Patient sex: F
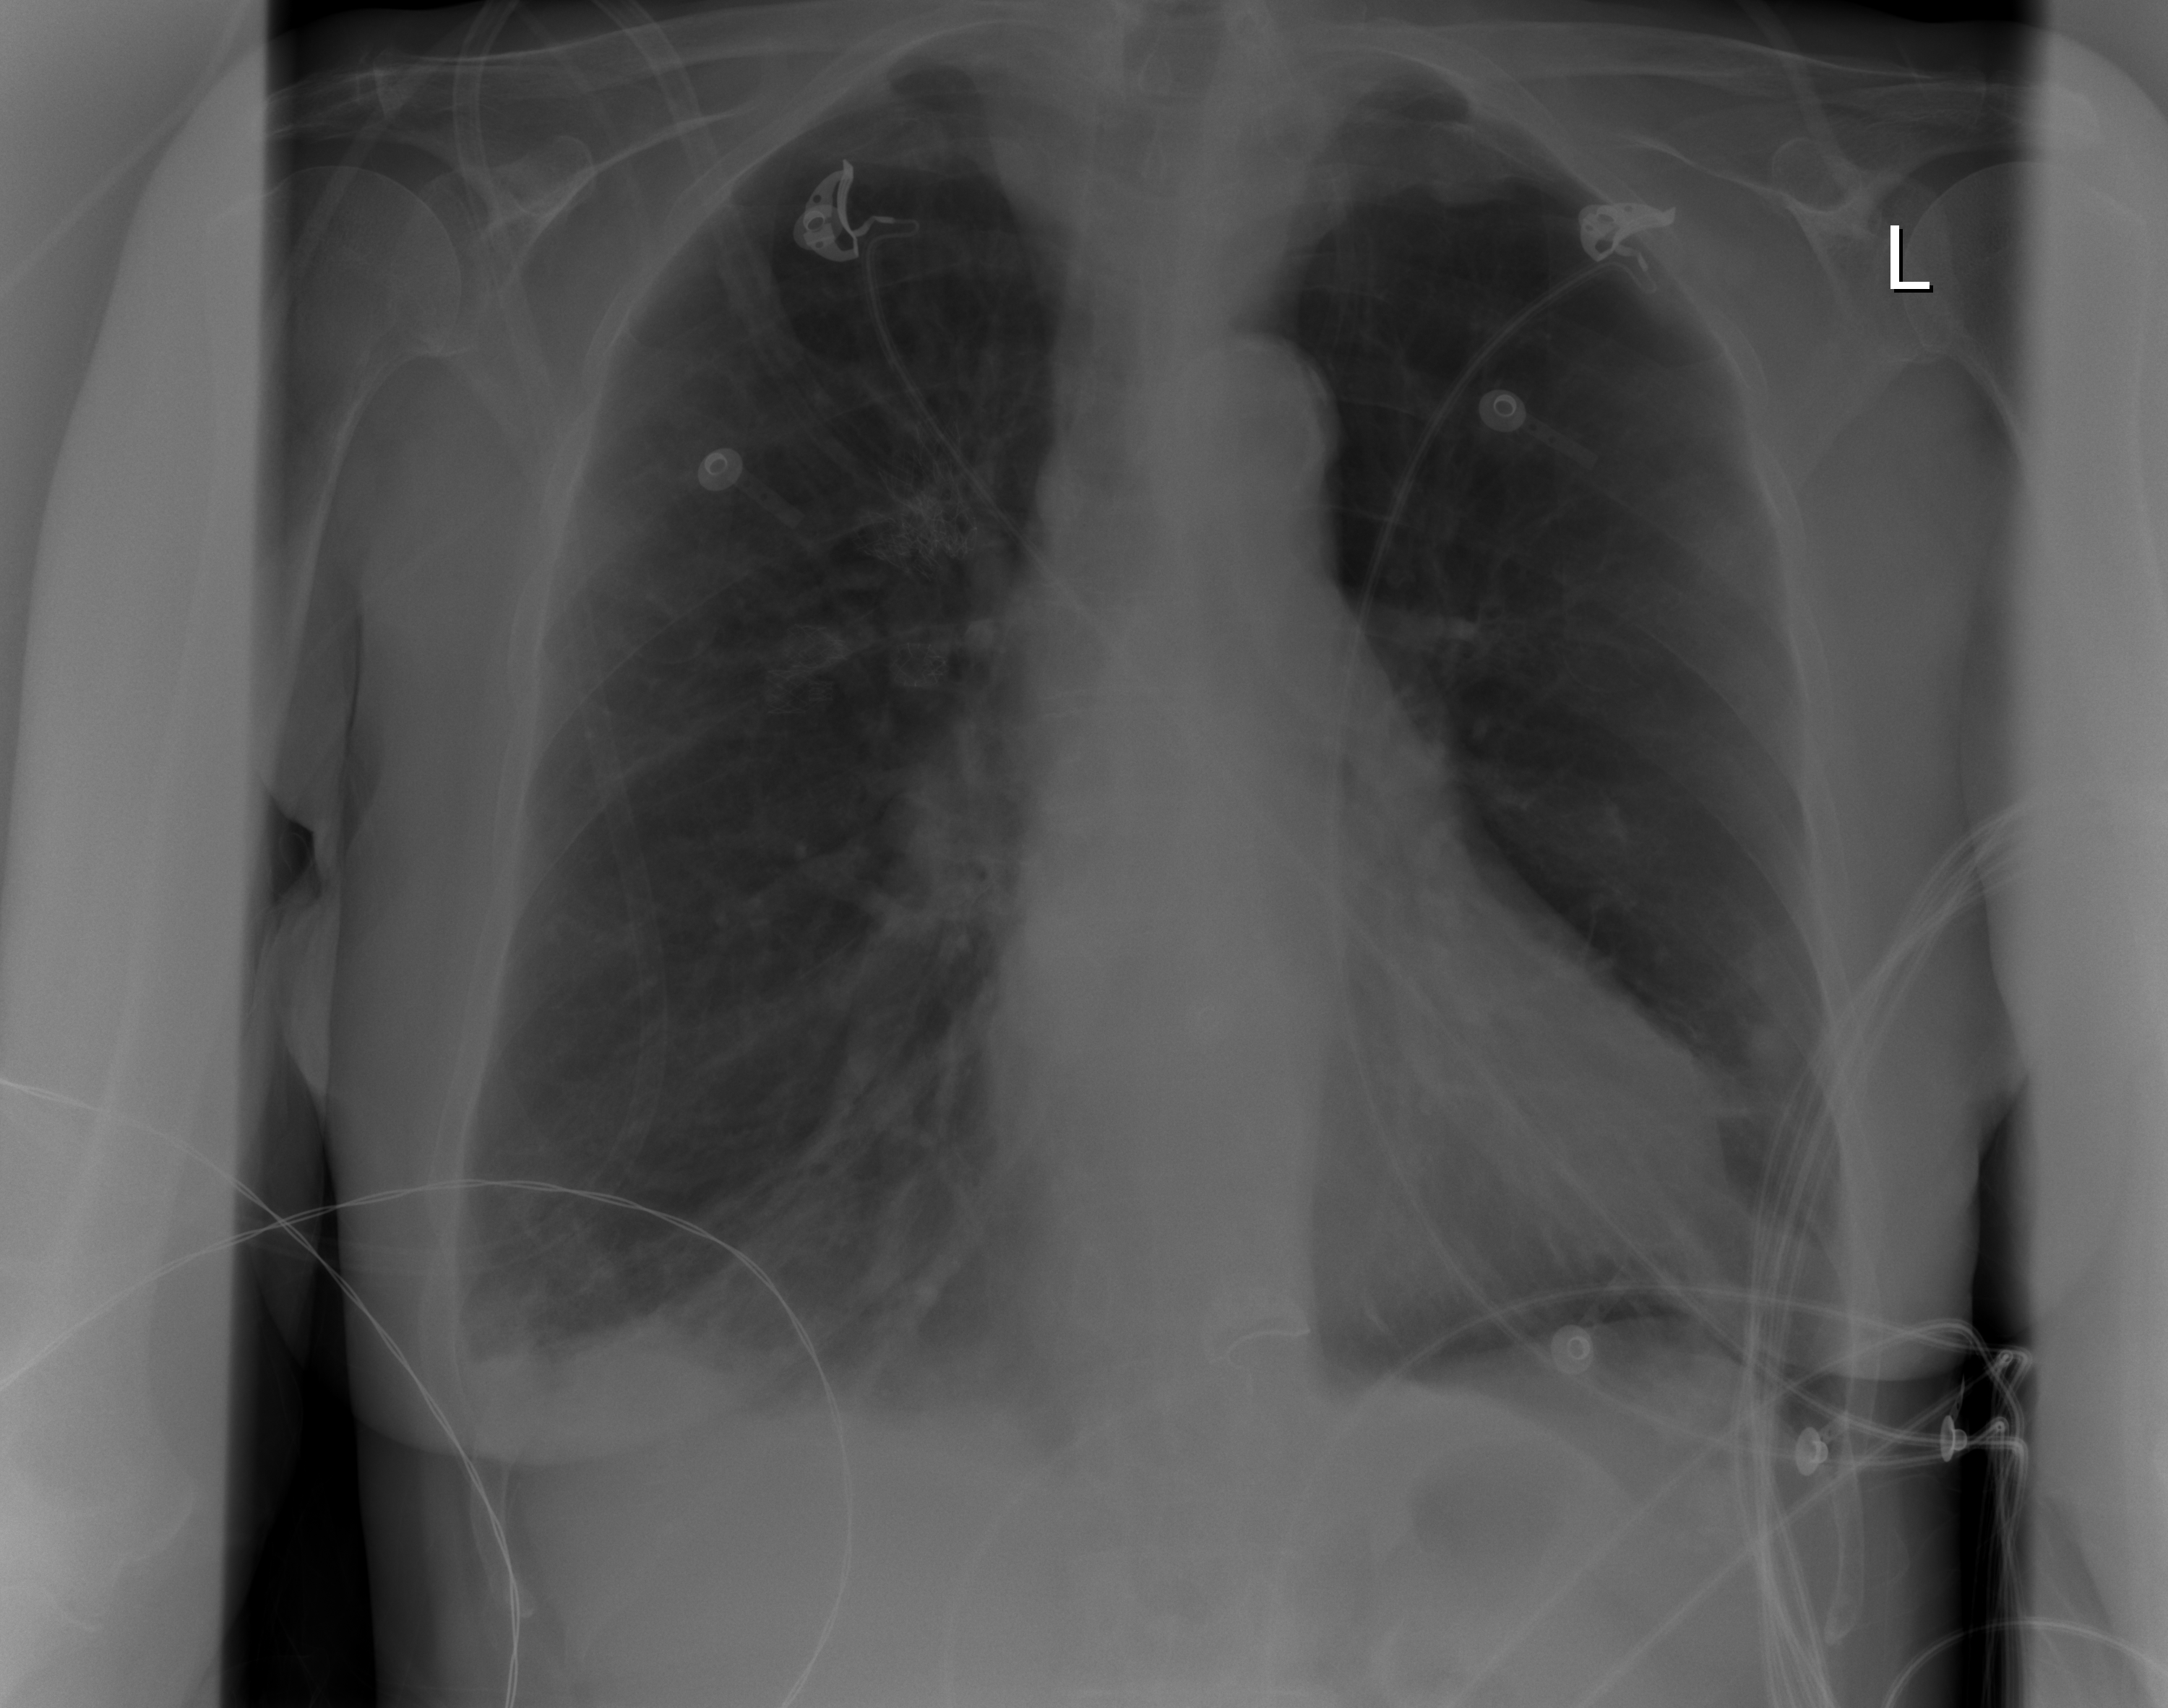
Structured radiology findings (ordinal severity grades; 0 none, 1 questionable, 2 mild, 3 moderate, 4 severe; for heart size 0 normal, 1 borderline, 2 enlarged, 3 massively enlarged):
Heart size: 0
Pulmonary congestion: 0
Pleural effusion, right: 2
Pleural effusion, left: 0
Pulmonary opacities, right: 0
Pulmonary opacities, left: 0
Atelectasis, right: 2
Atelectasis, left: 0